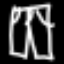
Label: pants